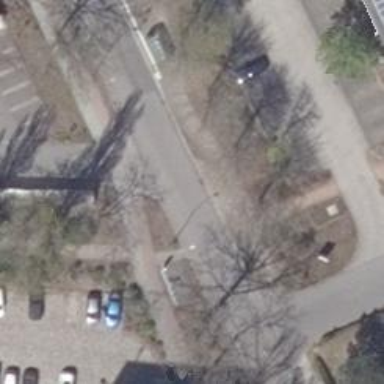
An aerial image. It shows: Tertiary road with asphalt surface. There is parallel street-side parking on the left side of the road.